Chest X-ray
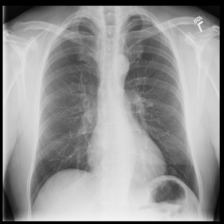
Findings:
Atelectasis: negative
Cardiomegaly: negative
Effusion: negative
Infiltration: positive
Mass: negative
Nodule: negative
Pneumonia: negative
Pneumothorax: negative
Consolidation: negative
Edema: negative
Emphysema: negative
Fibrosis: negative
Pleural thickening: negative
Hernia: negative